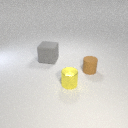
small brown rubber cylinder to the right of small yellow metal cylinder